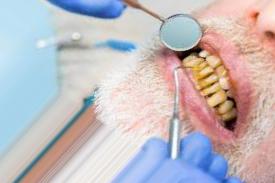
Condition: Tooth Discoloration